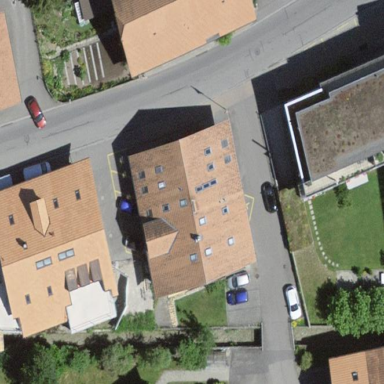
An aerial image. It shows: Townhall building with gabled roof.